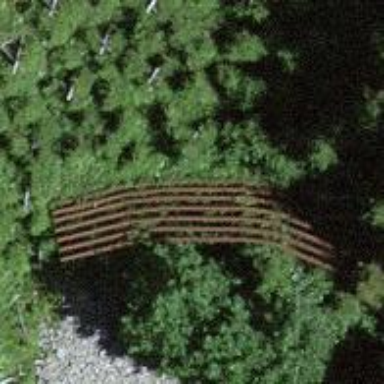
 designed to mitigate snow accumulations in specific area."